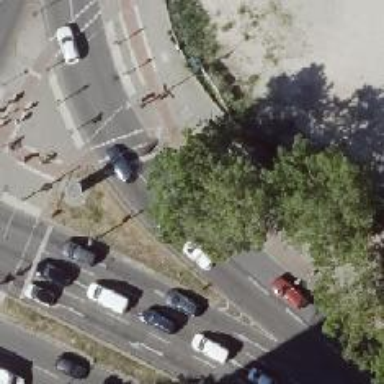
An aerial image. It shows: Road with traffic signals.